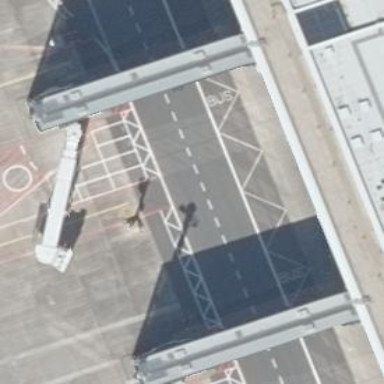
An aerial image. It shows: Parking position at the airport with concrete surface.